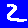
Digit: 2